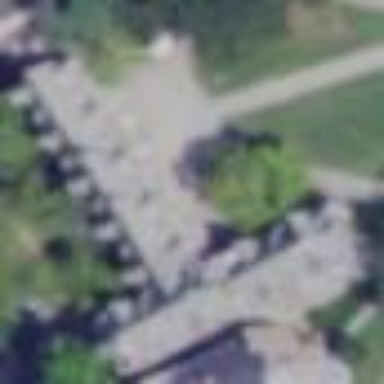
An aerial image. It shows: Dormitory building.